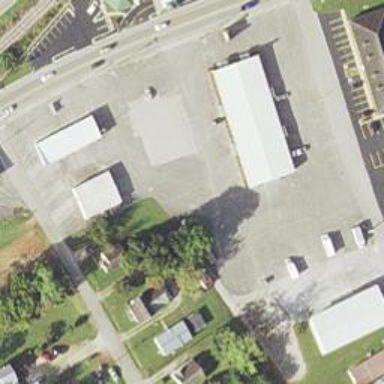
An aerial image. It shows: Parking area.